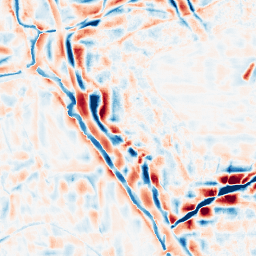
Category: wavelet
Decomposition family: wavelet_reverse_biorthogonal
Decomposition parameters: wavelet: rbio5.5
level: 4
Upsampling method: bicubic_16x
Upsampling parameters: scale: 16
Upsampling scale: 16